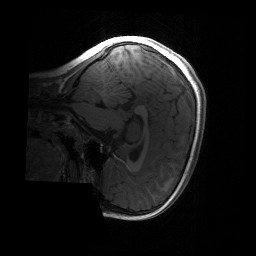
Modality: T1w
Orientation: sagittal
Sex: female
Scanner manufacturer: siemens
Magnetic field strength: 3 T
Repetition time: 1.9 s
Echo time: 0.00243 s